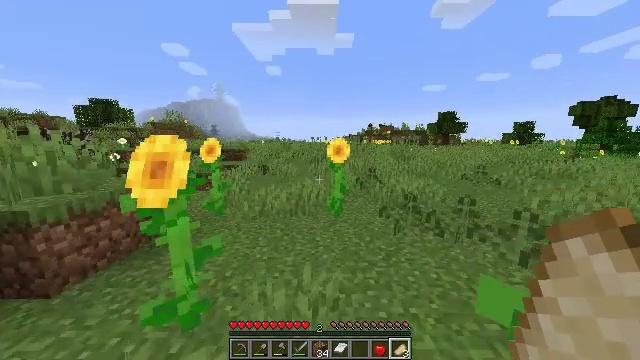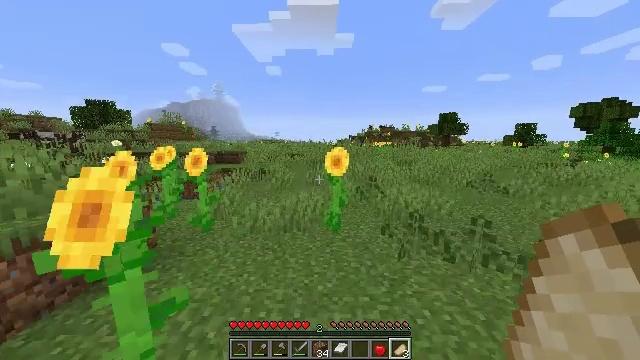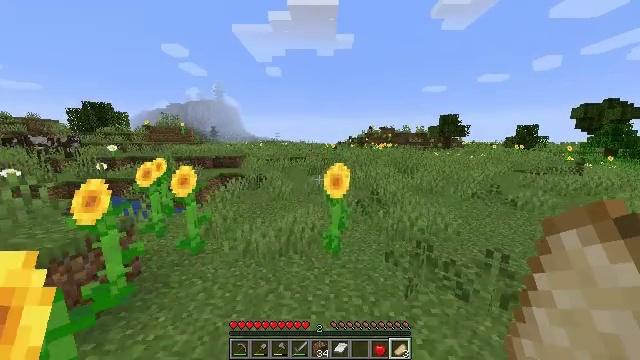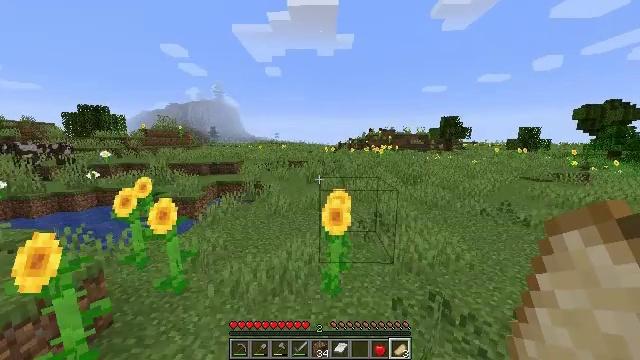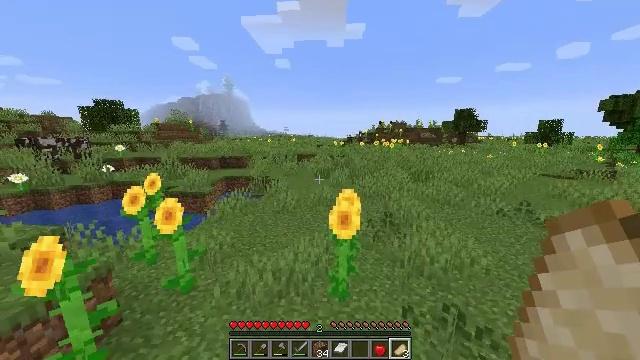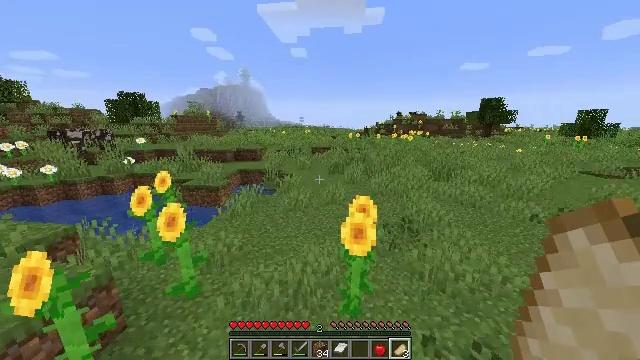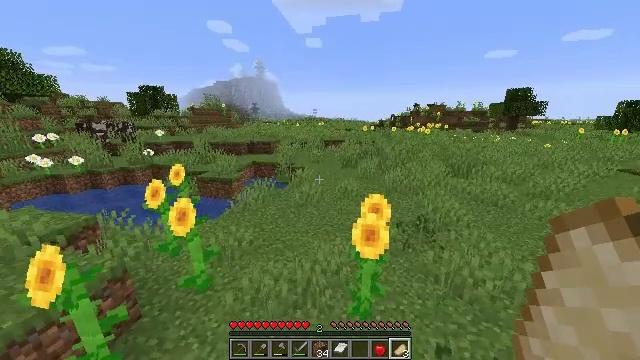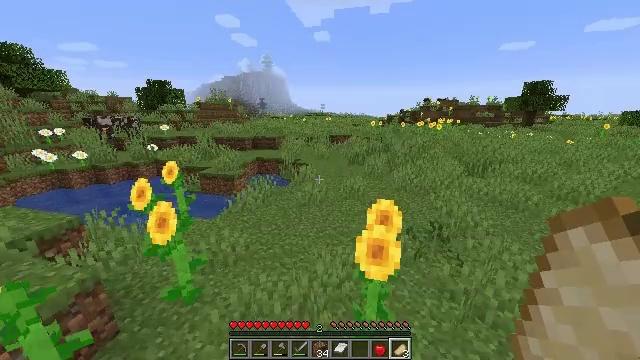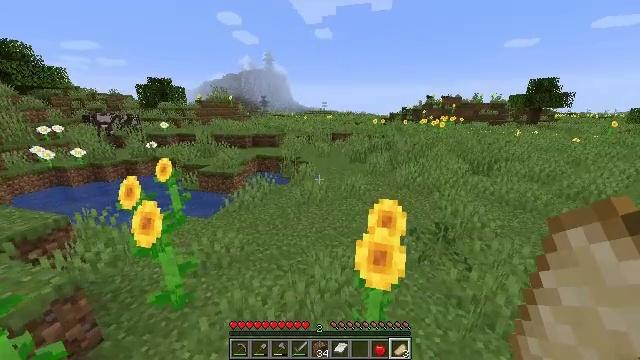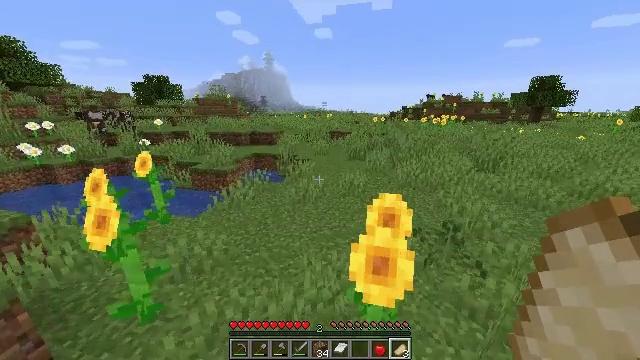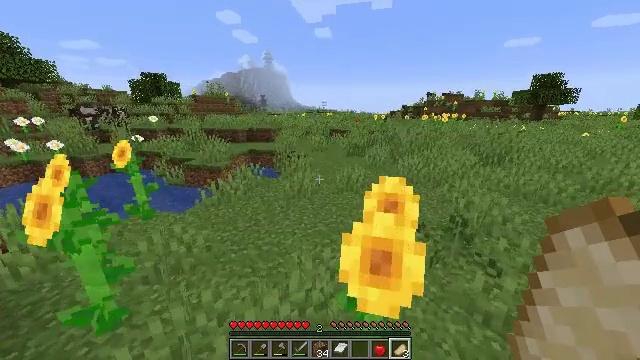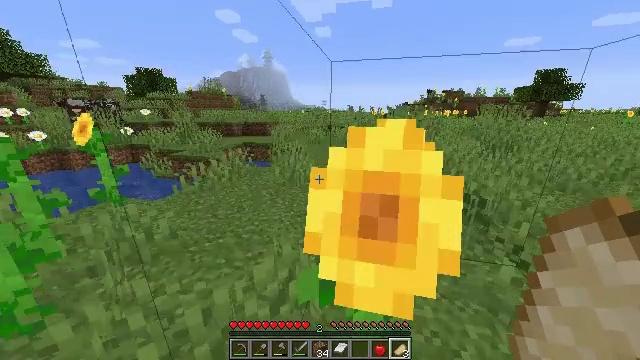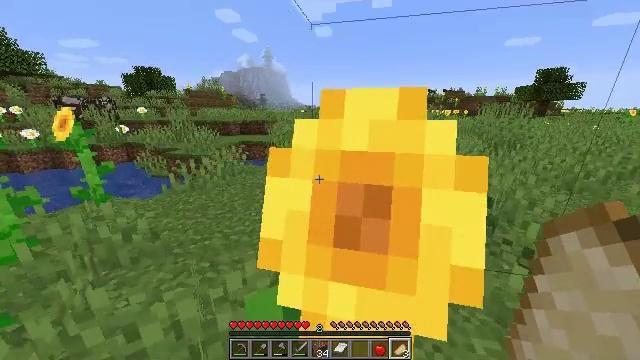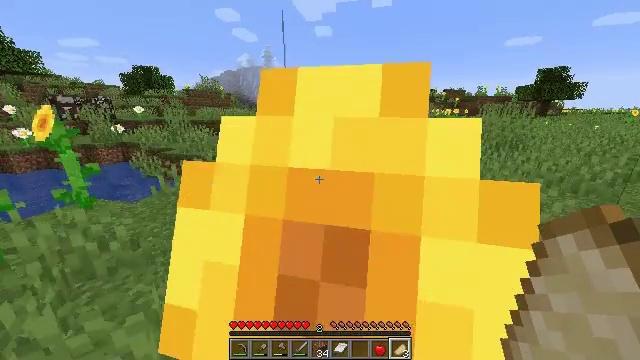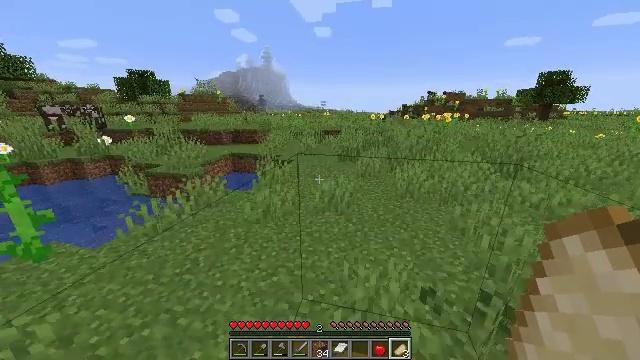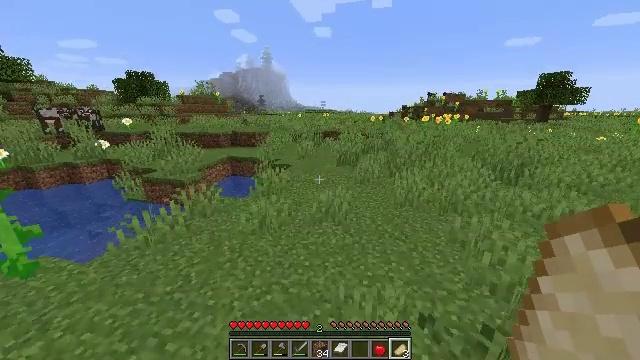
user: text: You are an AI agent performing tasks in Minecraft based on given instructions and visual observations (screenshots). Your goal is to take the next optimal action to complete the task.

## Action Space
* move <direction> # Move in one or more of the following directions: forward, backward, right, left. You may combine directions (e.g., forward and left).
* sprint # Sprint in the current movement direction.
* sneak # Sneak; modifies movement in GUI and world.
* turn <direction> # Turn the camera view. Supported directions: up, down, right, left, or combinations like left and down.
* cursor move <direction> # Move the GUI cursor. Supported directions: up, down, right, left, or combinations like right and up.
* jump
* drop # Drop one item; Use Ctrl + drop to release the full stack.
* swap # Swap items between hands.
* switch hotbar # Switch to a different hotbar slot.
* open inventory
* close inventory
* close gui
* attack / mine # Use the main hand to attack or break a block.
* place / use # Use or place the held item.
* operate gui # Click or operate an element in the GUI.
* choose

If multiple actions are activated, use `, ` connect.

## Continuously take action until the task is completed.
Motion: motion action
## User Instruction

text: Mine the clay from the riverbed.
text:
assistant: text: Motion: move forward, sprint, jump
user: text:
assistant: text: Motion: move forward, sprint, jump
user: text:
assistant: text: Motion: move forward, sprint, jump
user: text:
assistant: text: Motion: move forward, sprint, turn left and down, jump
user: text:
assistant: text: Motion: move forward, sprint, turn left and down, jump
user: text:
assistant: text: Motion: move forward, sprint, turn left and down, jump
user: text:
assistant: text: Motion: move forward, sprint, turn left and down, jump
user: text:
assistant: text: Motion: move forward and move right, sprint, jump
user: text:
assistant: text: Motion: move forward and move right, sprint, jump
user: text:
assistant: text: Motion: move forward and move right, sprint, jump
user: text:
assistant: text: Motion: move forward and move right, sprint, jump
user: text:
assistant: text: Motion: move forward and move right, sprint, jump
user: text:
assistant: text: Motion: move forward and move right, sprint, jump
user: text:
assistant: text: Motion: move forward and move right, sprint, jump
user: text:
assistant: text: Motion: move forward and move right, sprint, jump
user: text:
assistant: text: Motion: move forward and move right, sprint, turn left, jump
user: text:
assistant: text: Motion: move forward and move right, sprint, turn left, jump
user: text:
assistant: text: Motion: move forward and move right, sprint, turn left, jump
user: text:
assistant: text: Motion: move forward and move right, sprint, turn left, jump
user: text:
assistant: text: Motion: move forward and move right, sprint, jump
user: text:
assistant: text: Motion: move forward and move right, sprint, jump
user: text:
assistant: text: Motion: move forward and move right, sprint, jump
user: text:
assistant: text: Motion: move forward and move right, sprint, jump
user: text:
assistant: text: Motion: move forward and move right, sprint, jump
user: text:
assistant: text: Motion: move forward and move right, sprint, jump
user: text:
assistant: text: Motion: move forward and move right, sprint, jump
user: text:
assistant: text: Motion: move forward and move right, sprint, jump
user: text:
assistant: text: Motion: move forward and move right, sprint, jump
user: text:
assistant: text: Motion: move forward and move right, sprint, jump
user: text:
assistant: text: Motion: move forward and move right, sprint, jump